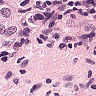
Metastatic tissue present: yes